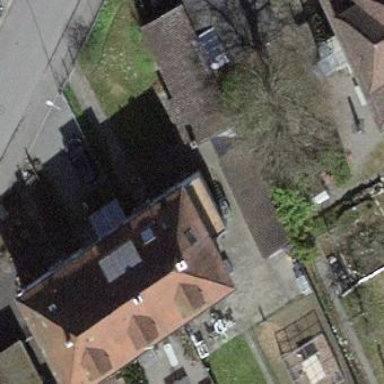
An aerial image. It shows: Semi-detached house.